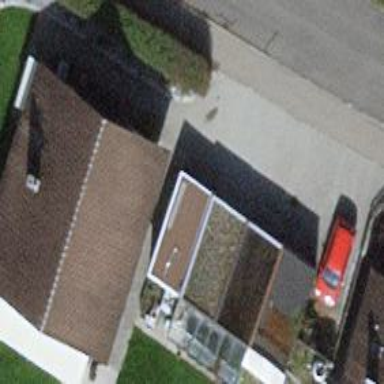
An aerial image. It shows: Group of garages.